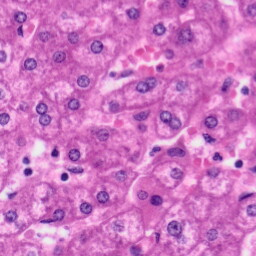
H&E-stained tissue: Liver